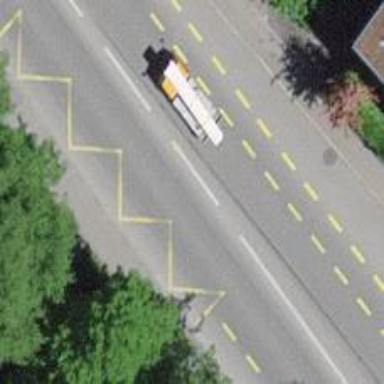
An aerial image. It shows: Bus stop equipped with public transport stop position.